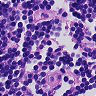
Metastatic tissue present: no